Interaction volume radius: 10 \u00c5
Interaction volume height: 25 \u00c5
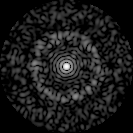
Disorder parameter: 0.8293